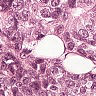
Metastatic tissue present: yes